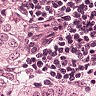
Metastatic tissue present: yes